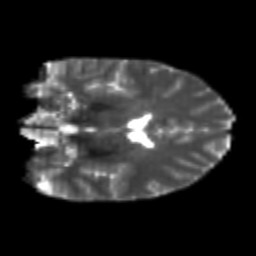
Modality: T2w
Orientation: coronal
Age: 21
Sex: female
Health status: healthy
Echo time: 0.074 s